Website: home-depot
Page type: receipt
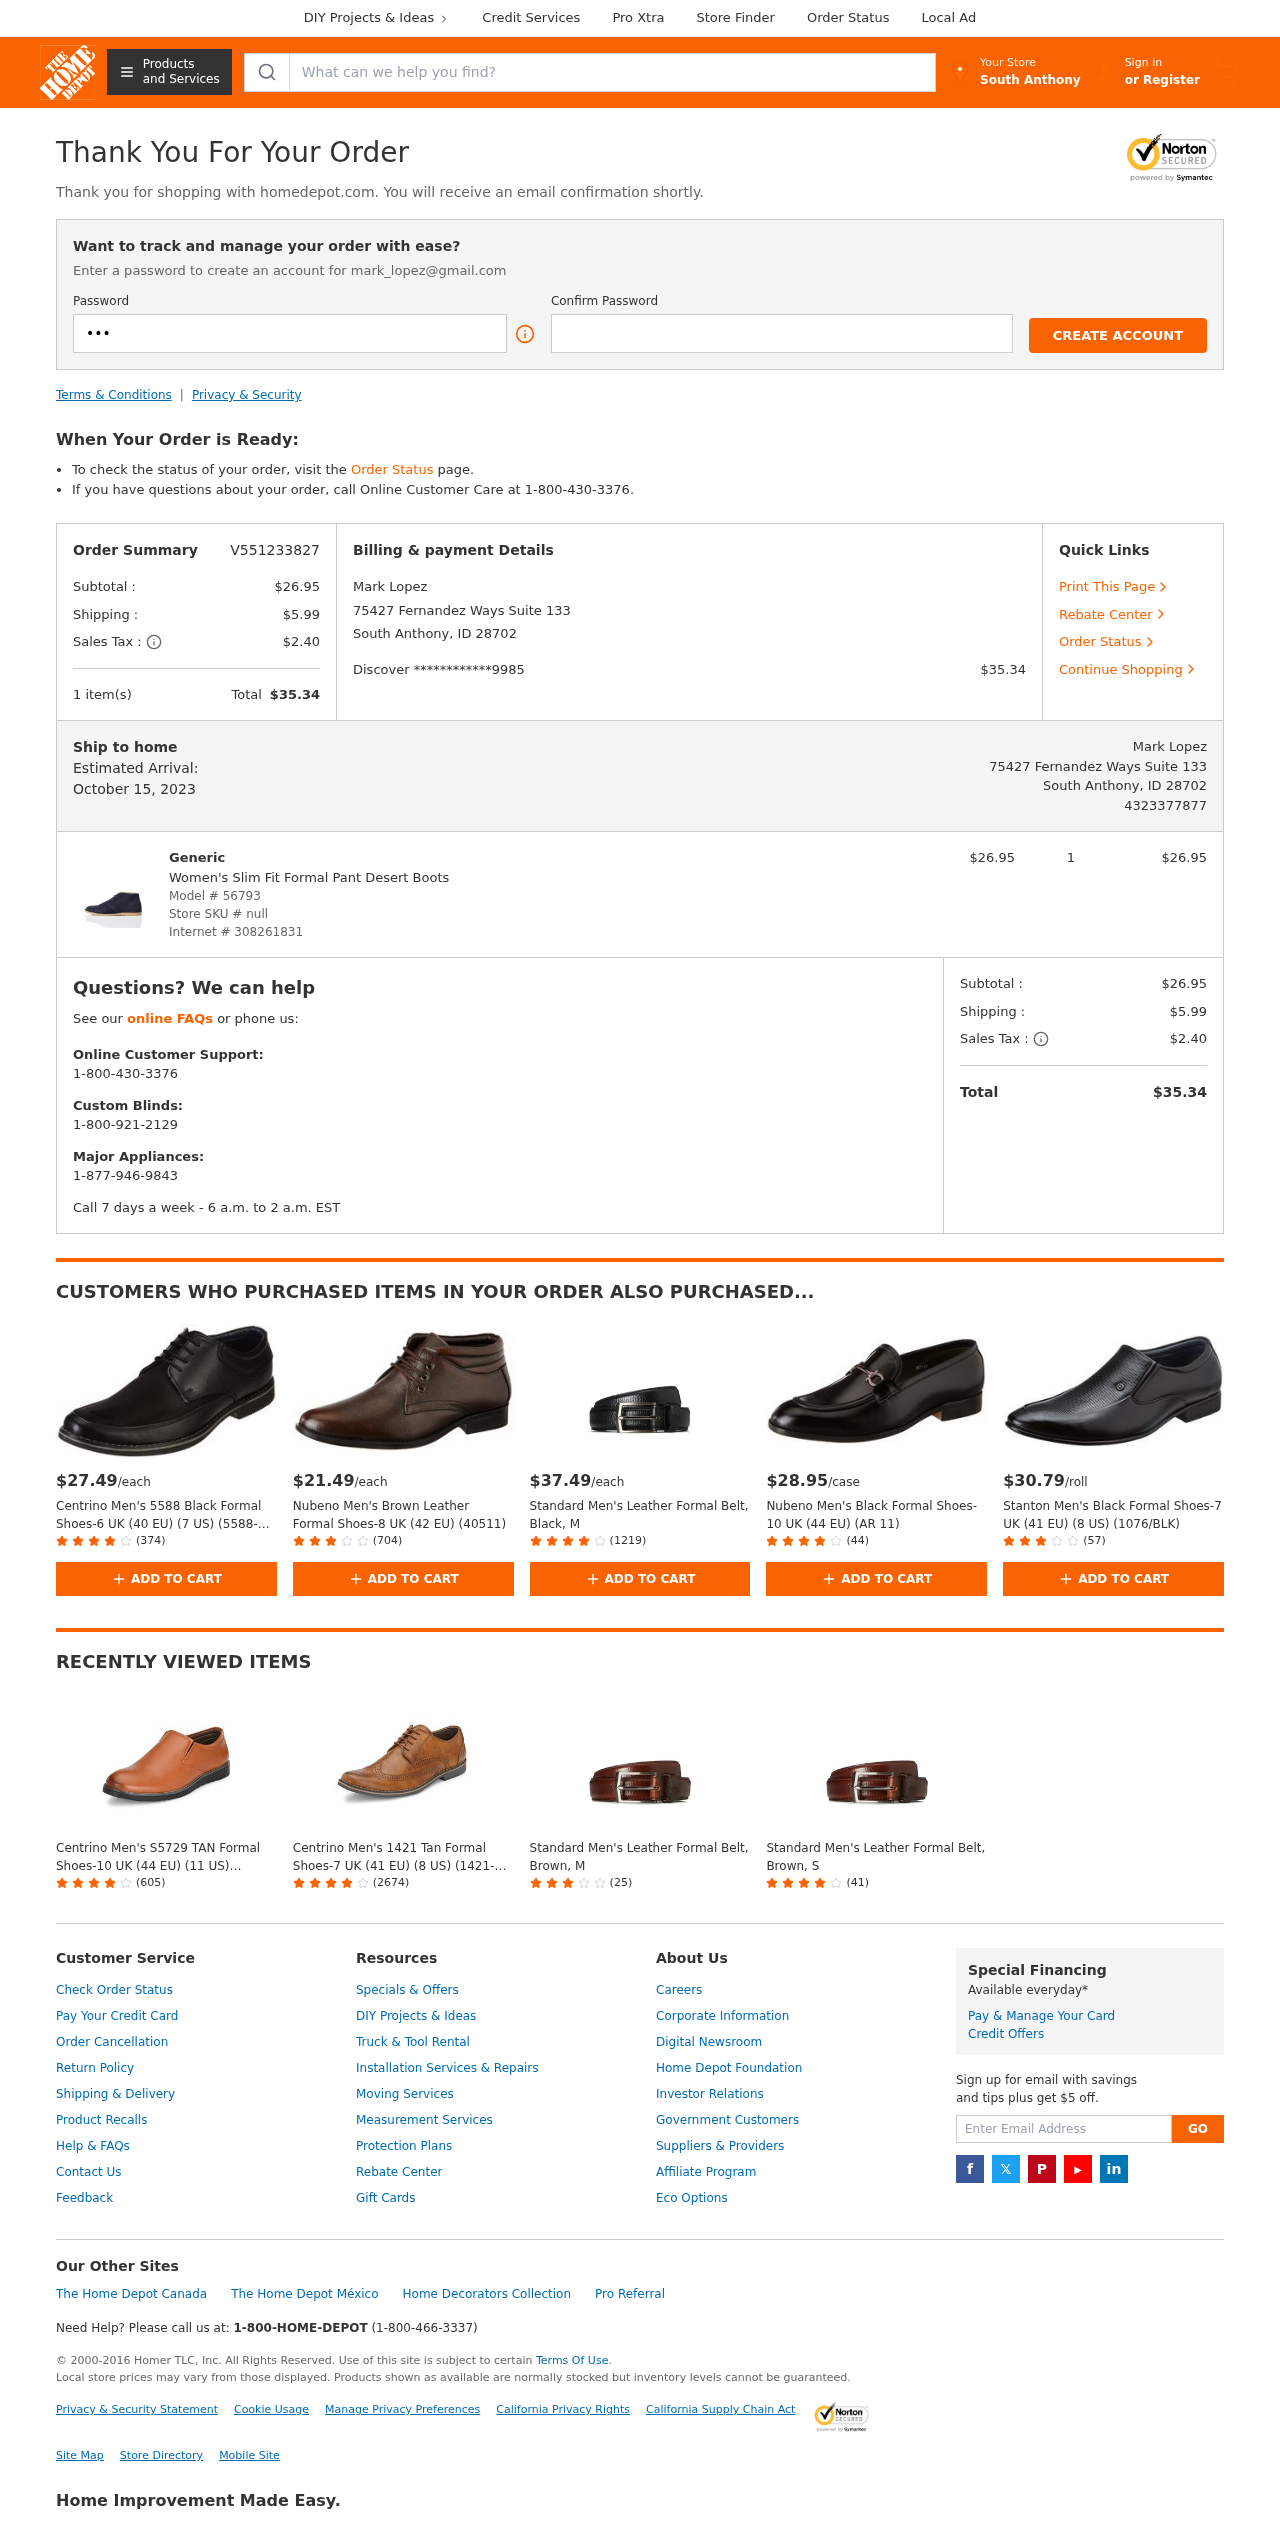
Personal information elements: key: PII_CARD_LAST4
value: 9985
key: PII_CARD_TYPE
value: Discover
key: PII_CITY
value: South Anthony
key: PII_EMAIL
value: mark_lopez@gmail.com
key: PII_FULLNAME
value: Mark Lopez
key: PII_PHONE
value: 4323377877
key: PII_STREET
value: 75427 Fernandez Ways Suite 133
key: PII_CITY_STATE_ZIP
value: South Anthony, ID 28702
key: PII_FULLNAME2
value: Mark Lopez
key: PII_POSTCODE
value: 28702
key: PII_STATE_ABBR
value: ID
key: PII_POSTCODE_FULL
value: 28702
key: PII_CITY_STATE
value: South Anthony, ID
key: PII_POSTCODE_NUMERIC
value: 28702
Product elements: key: PRODUCT1_BRAND
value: Generic
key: PRODUCT1_NAME
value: Women's Slim Fit Formal Pant Desert Boots
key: PRODUCT1_PRICE
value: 26.95
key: PRODUCT1_QUANTITY
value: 1
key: PRODUCT2_PRICE
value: $27.49
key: PRODUCT2_NAME
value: Centrino Men's 5588 Black Formal Shoes-6 UK (40 EU) (7 US) (5588-01)
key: PRODUCT2_NUM_RATINGS
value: (374)
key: PRODUCT3_PRICE
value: $21.49
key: PRODUCT3_NAME
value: Nubeno Men's Brown Leather Formal Shoes-8 UK (42 EU) (40511)
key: PRODUCT3_NUM_RATINGS
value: (704)
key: PRODUCT4_PRICE
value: $37.49
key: PRODUCT4_NAME
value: Standard Men's Leather Formal Belt, Black, M
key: PRODUCT4_NUM_RATINGS
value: (1219)
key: PRODUCT5_PRICE
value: $28.95
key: PRODUCT5_NAME
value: Nubeno Men's Black Formal Shoes-10 UK (44 EU) (AR 11)
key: PRODUCT5_NUM_RATINGS
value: (44)
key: PRODUCT6_PRICE
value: $30.79
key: PRODUCT6_NAME
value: Stanton Men's Black Formal Shoes-7 UK (41 EU) (8 US) (1076/BLK)
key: PRODUCT6_NUM_RATINGS
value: (57)
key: PRODUCT7_NAME
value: Centrino Men's S5729 TAN Formal Shoes-10 UK (44 EU) (11 US) (S5729-1)
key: PRODUCT7_NUM_RATINGS
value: (605)
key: PRODUCT8_NAME
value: Centrino Men's 1421 Tan Formal Shoes-7 UK (41 EU) (8 US) (1421-03)
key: PRODUCT8_NUM_RATINGS
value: (2674)
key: PRODUCT9_NAME
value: Standard Men's Leather Formal Belt, Brown, M
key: PRODUCT9_NUM_RATINGS
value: (25)
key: PRODUCT10_NAME
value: Standard Men's Leather Formal Belt, Brown, S
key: PRODUCT10_NUM_RATINGS
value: (41)
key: PRODUCT_MODEL_NUMBER
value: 56793
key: PRODUCT_INTERNET_NUMBER
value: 308261831
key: PRODUCT1_LINE_TOTAL
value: $26.95
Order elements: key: ORDER_ID
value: V551233827
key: ORDER_SUBTOTAL
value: $26.95
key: ORDER_SHIPPING_COST
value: $5.99
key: ORDER_TAX
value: $2.40
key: ORDER_NUM_ITEMS
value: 1 item(s)
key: ORDER_TOTAL
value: $35.34
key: ORDER_DELIVERY_DATE
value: October 15, 2023
Search elements: key: HEADER_SEARCH
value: What can we help you find?
Other elements: key: STORE_SKU
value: null